Interaction volume radius: 5 \u00c5
Interaction volume height: 15 \u00c5
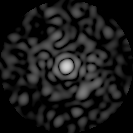
Disorder parameter: 0.8513